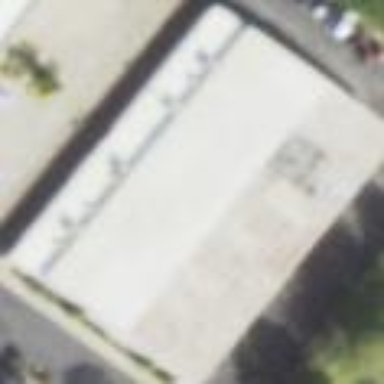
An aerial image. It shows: Building housing bowling alley.